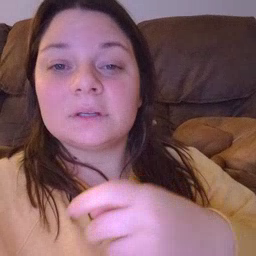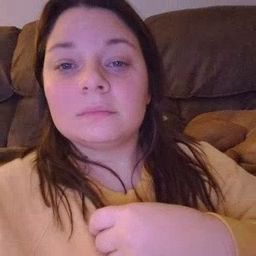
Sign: give